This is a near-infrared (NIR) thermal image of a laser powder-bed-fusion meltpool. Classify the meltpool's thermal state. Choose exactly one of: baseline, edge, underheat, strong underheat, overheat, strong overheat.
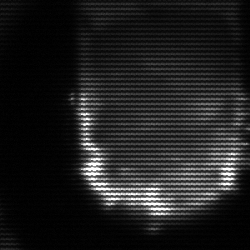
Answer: baseline